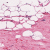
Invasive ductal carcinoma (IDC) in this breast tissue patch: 0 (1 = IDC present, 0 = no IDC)